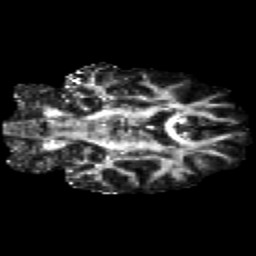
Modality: FA
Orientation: coronal
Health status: healthy
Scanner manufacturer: siemens
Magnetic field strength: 3 T
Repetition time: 12 s
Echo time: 0.092 s